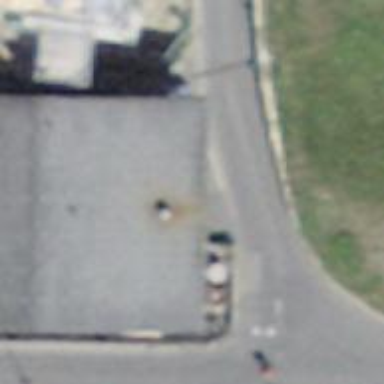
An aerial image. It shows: Restaurant.